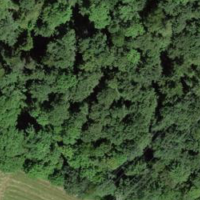
EUNIS habitat code: 41
Species observed at this site:
Allium ursinum